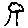
Label: tree